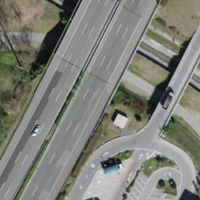
EUNIS habitat code: 57
Species observed at this site:
Taraxacum officinale
Passer domesticus
Passer italiae